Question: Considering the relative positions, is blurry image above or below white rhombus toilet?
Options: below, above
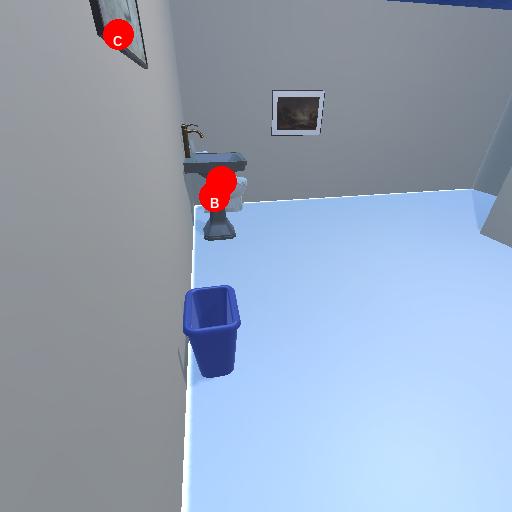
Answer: below